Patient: sex M, age 71
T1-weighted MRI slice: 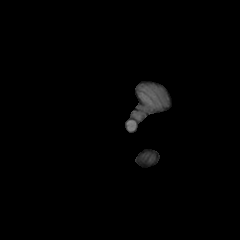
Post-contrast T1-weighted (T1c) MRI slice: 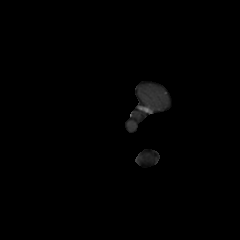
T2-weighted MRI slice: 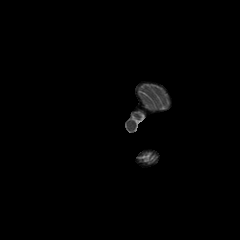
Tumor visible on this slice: no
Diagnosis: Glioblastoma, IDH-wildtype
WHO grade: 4